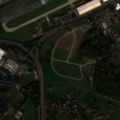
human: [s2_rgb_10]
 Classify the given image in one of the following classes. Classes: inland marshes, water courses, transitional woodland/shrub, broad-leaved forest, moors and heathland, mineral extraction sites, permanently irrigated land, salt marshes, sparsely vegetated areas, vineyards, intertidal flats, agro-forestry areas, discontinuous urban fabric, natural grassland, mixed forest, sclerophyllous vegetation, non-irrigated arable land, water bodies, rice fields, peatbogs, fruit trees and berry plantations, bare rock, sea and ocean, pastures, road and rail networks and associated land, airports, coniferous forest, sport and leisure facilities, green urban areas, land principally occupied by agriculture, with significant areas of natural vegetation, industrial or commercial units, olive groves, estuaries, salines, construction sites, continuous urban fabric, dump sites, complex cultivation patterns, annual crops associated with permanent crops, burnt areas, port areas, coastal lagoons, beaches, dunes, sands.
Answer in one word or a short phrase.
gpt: discontinuous urban fabric, industrial or commercial units, road and rail networks and associated land, airports, construction sites, land principally occupied by agriculture, with significant areas of natural vegetation